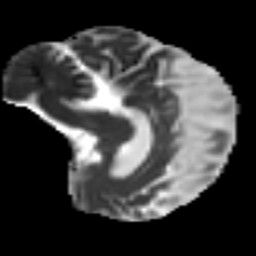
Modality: MD
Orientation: sagittal
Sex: male
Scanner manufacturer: ge
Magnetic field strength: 3 T
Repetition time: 7 s
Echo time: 0.08 s